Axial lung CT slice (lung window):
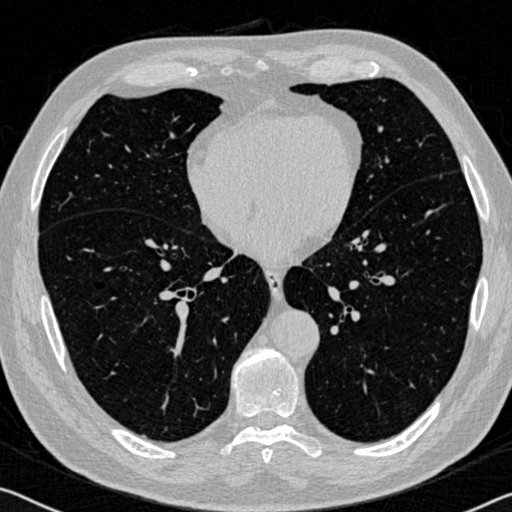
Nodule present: no